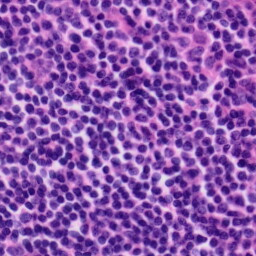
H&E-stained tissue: Tonsil